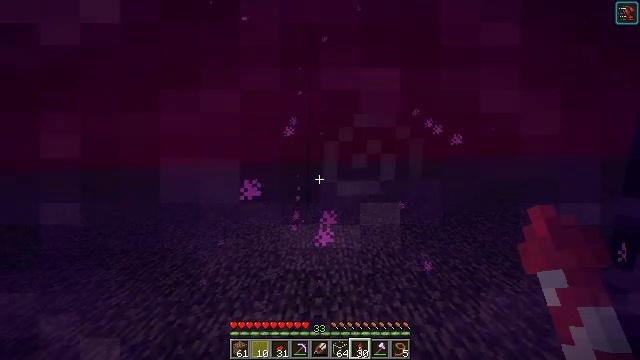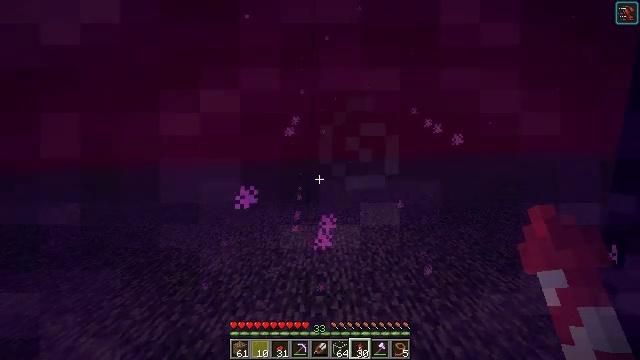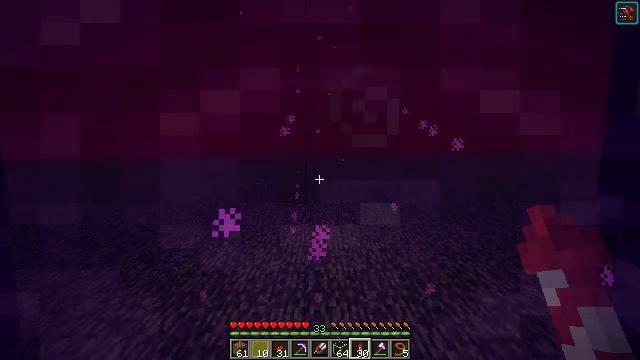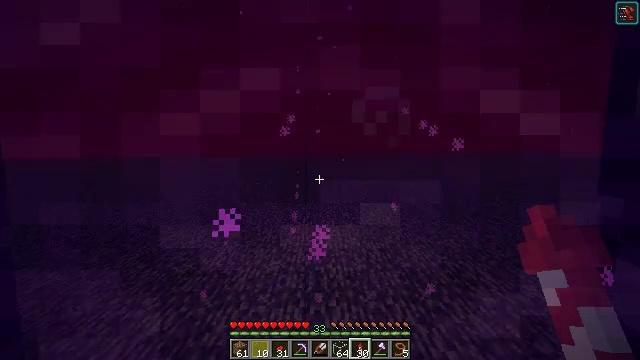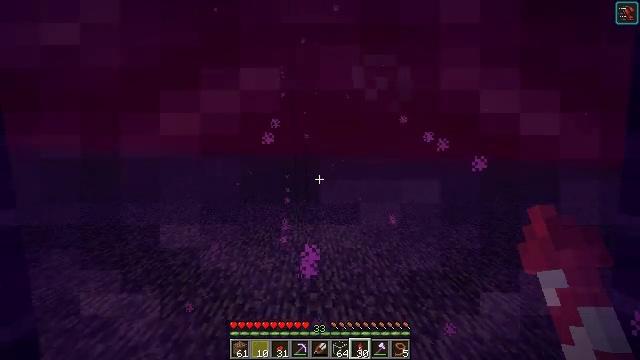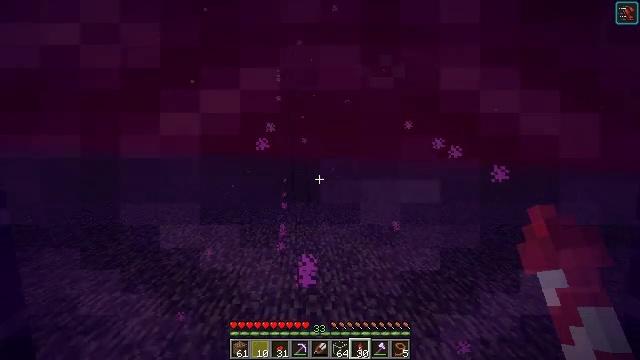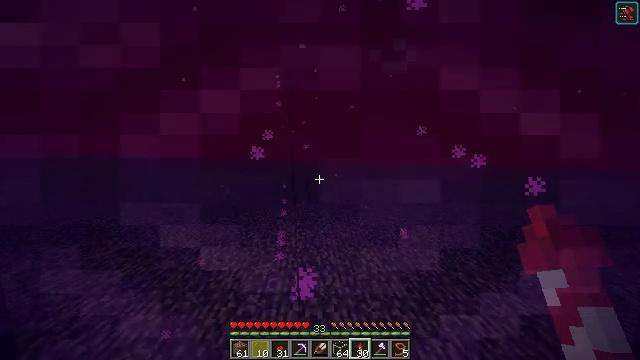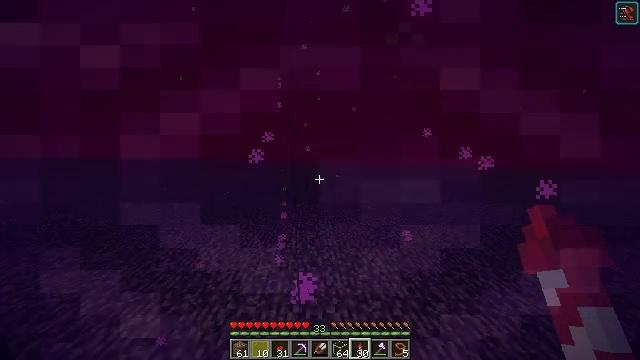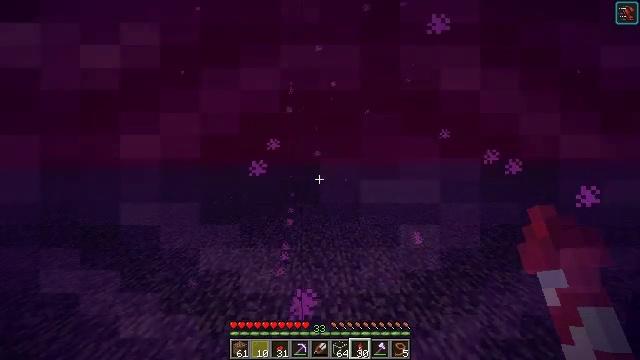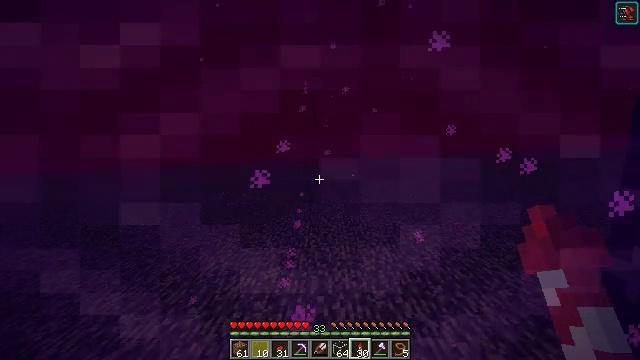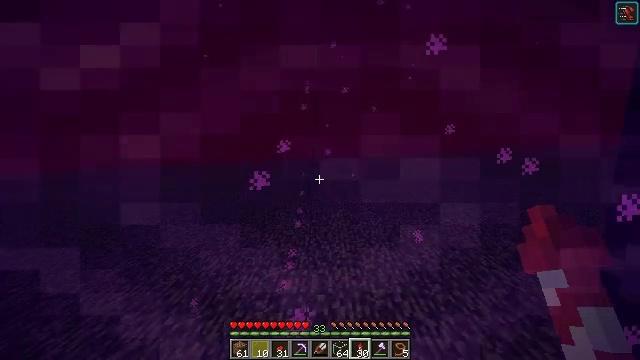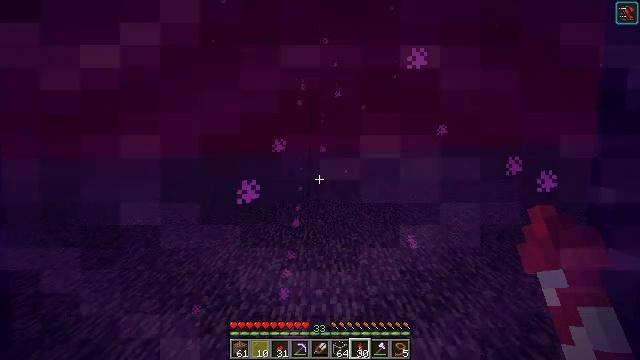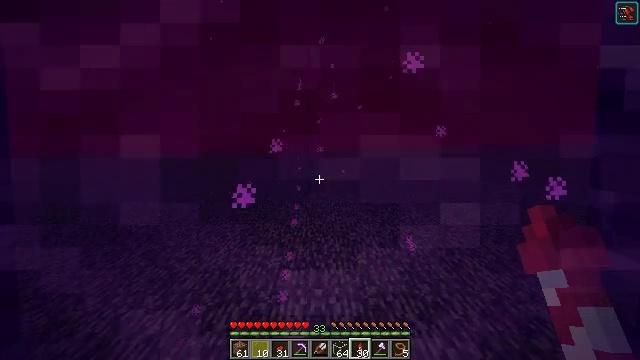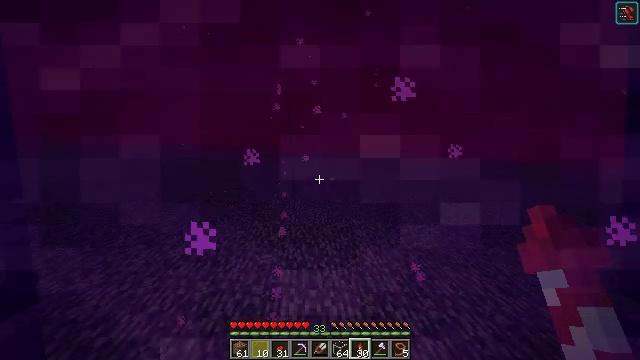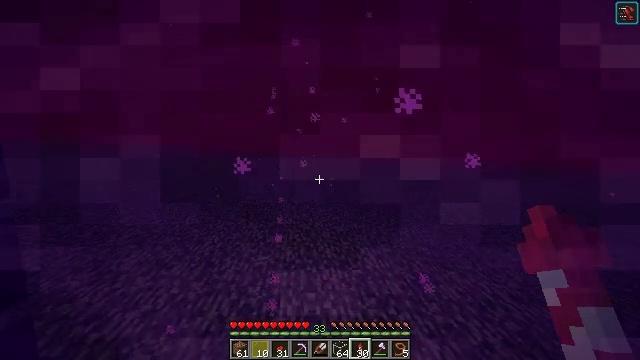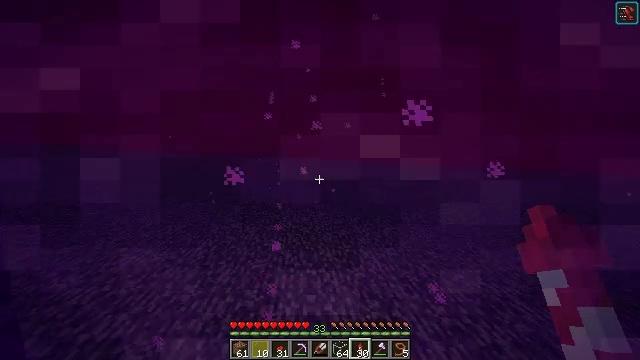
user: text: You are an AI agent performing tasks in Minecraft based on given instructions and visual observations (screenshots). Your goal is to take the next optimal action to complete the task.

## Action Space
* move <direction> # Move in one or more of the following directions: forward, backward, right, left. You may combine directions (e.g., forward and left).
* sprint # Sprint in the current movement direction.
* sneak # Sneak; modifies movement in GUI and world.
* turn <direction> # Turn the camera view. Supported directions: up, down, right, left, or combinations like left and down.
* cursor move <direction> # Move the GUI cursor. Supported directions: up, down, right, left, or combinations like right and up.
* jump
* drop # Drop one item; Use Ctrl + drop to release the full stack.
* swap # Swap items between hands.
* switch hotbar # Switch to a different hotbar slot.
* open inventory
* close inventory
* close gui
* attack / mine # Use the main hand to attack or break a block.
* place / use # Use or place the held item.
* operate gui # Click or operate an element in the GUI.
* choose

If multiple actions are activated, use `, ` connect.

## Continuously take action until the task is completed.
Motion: motion action
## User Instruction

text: Combine honeycombs to craft the honeycomb block.
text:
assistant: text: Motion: no_op
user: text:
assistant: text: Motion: no_op
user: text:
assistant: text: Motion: no_op
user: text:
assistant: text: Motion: no_op
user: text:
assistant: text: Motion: no_op
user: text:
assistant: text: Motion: no_op
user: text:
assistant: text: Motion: no_op
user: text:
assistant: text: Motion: no_op
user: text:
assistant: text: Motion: no_op
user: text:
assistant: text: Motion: no_op
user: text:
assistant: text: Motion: no_op
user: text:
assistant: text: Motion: no_op
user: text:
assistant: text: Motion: no_op
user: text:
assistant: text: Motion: no_op
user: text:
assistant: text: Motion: no_op
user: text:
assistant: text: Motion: no_op
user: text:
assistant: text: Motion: no_op
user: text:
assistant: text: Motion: no_op
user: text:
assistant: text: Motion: no_op
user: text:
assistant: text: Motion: no_op
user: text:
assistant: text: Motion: no_op
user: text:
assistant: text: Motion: no_op
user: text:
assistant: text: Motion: no_op
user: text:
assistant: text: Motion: no_op
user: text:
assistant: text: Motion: no_op
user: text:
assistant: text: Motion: no_op
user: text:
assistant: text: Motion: no_op
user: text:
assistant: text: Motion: no_op
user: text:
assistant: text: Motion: no_op
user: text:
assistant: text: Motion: no_op